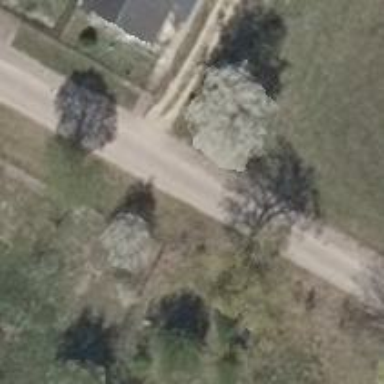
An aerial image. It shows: Unclassified road with grade-3 tracktype.